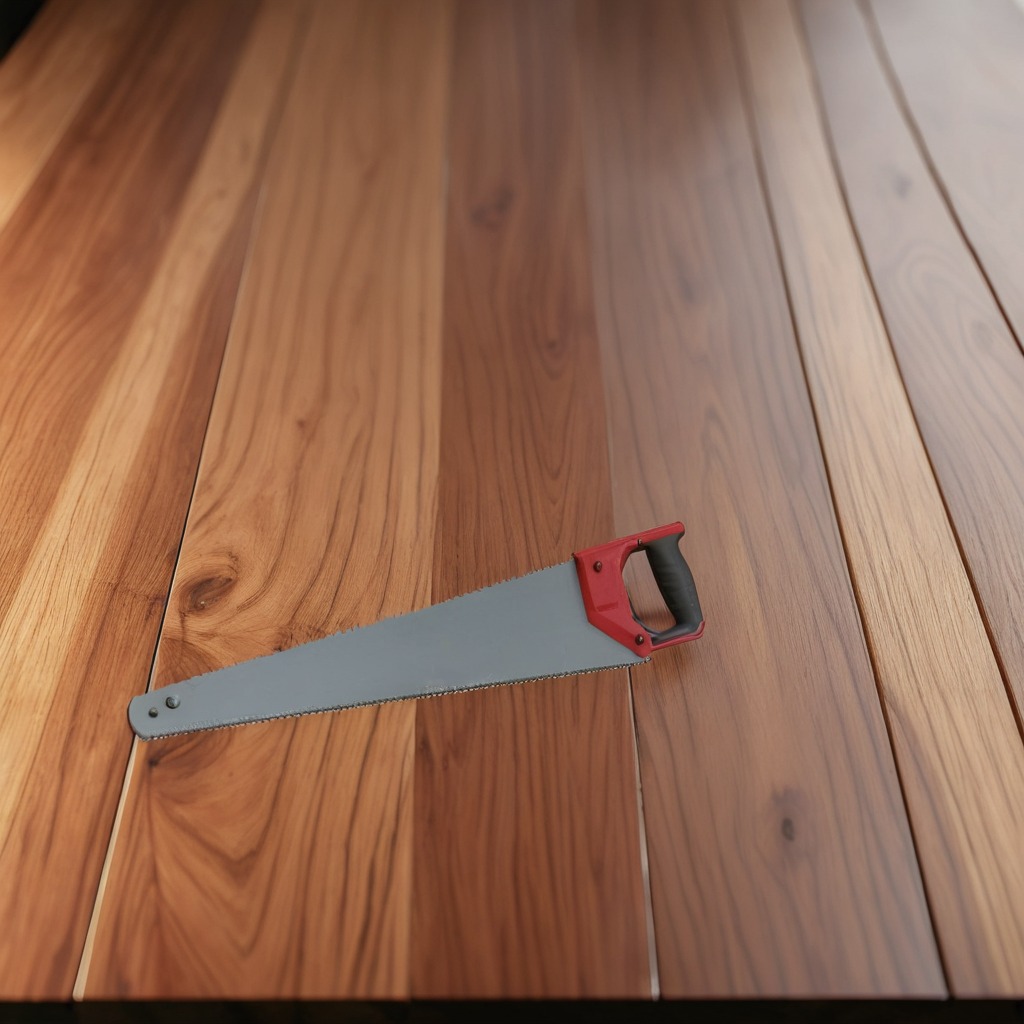
A metal saw is lying on the wooden table in a carpentry studio.